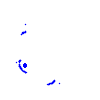
Particle: kaon